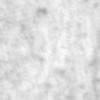
Label: no_change